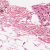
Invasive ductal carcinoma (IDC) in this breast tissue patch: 0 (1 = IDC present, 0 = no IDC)